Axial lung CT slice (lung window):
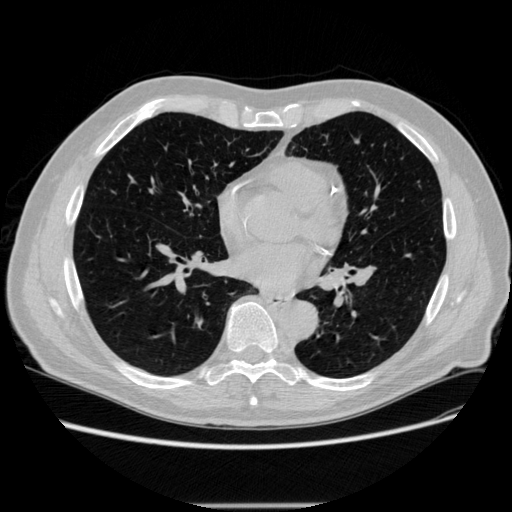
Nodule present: no